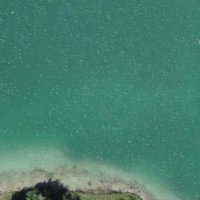
EUNIS habitat code: 14
Species observed at this site:
Chroicocephalus ridibundus
Corvus corone
Cyanistes caeruleus
Lysimachia vulgaris
Milvus milvus
Pica pica
Fringilla coelebs
Passer domesticus
Buteo buteo
Falco tinnunculus
Passer montanus